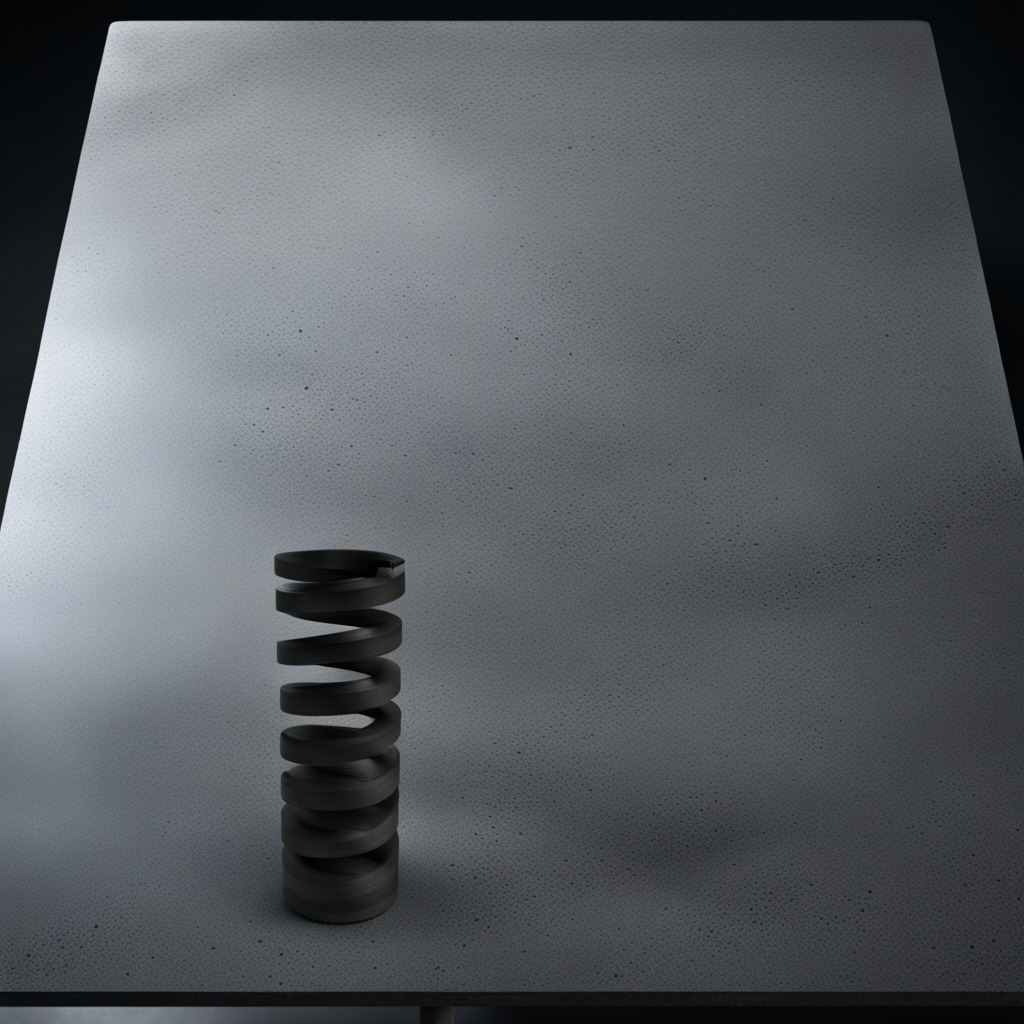
A coiled metal spring is lying on a clean granite table inside a workshop at night.